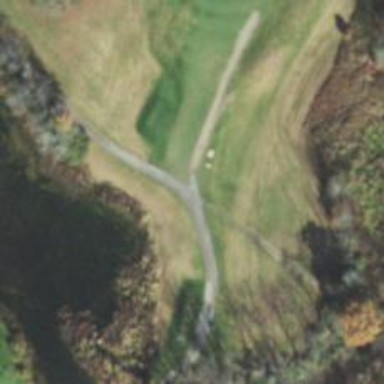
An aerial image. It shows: Path used for both walking and golf.